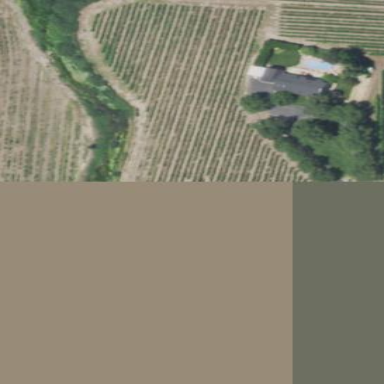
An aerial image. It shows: Vineyard where grapes are grown.